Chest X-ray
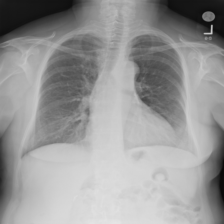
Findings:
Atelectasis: negative
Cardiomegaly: negative
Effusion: negative
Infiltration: negative
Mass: negative
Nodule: negative
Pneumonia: negative
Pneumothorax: negative
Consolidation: negative
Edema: negative
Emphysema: negative
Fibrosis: negative
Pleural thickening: negative
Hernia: negative